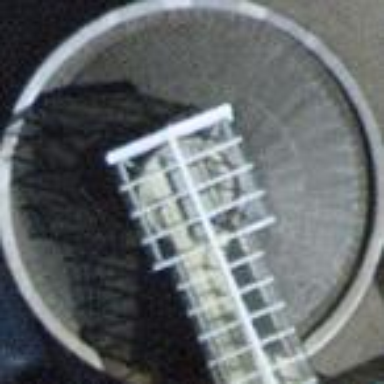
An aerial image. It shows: Storage tank with man-made structure.